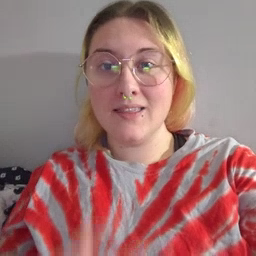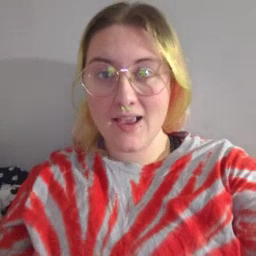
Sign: like